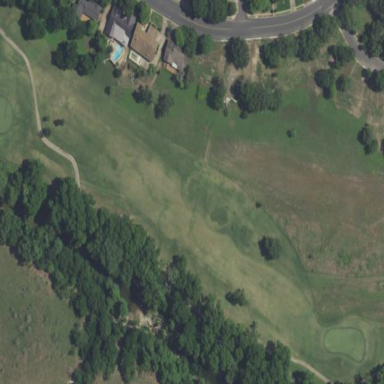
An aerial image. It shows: Golf rough area.